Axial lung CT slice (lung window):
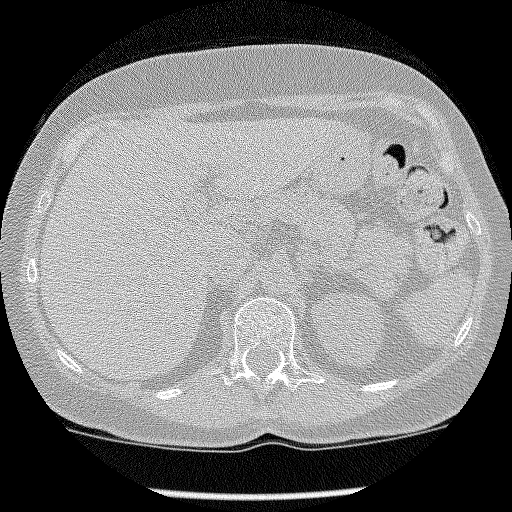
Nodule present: no